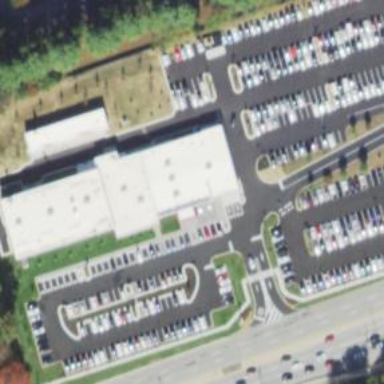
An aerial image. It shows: Car shop building.